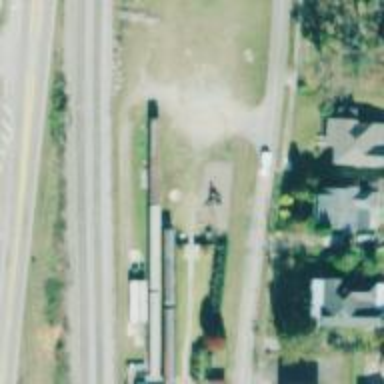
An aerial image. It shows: Historic railway car.